Question: I am now exporting country,network,No of SMS,Price/SMS,Total Cost in excel,but i want to display BILLING DATA,Client ID,Billing year,billing month on excel, i want like in the image can any one guide me how to do it please see my code below

'''
<?php
$dbHost = 'localhost'; // usually localhost
$dbUsername = 'xxx';
$dbPassword = 'xxxxxx';
$dbDatabase = 'xxxxxx';
$db = mysql_connect($dbHost, $dbUsername, $dbPassword) or die ("Unable to connect to Database Server.");
mysql_select_db ($dbDatabase, $db) or die ("Could not select database.");
$clientid=$_POST['clientid'];
$id=$_POST['billingmonthid'];
$billingmonth=$_POST['billingmonth'];
$billingyear=$_POST['billingyear'];
//print $clientid;
$sql_select= "SELECT country,networkname,client_inv_totalsms,client_inv_costpersms,clienttotalprice FROM billingdetailedreport where billingmonthid = '$id' and clientid = '$clientid' and billingmonth = '$billingmonth' and billingyear='$billingyear'";
$queryRes = mysql_query($sql_select);
//print $sql_select;
$header = "Country" . " ";
$header .= "Network" . " ";
$header .= "No of SMS" . " ";
$header .= "Price/SMS" . " ";
$header .= "Total Cost" . " ";
//Reading the data thro' POST
$data = '';
while( $row = mysql_fetch_assoc($queryRes)){
$row1 = array();
$row1[] = $row['country'];
$row1[] = $row['networkname'];
$row1[] = $row['client_inv_totalsms'];
$row1[] = $row['client_inv_costpersms'];
$row1[] = $row['clienttotalprice'];
$data .= join(" ", $row1)."
";
//$data= $first_name." ";
//$data .= $row['originator']." ";
}
header("Content-type: application/x-msdownload");
header("Content-Disposition: attachment; filename=expotdetailedreport.xls");
header("Pragma: no-cache");
header("Expires: 0");
print "$header
$data";
exit();
?>
'''
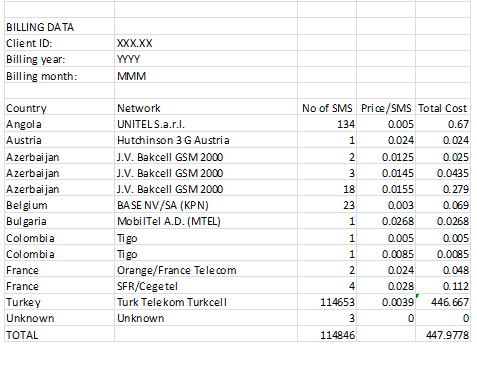
Answer: I can advise yoo to use <URL>. Below example based on your issue.
'''
require_once 'Classes/PHPExcel.php';
// get data
$dbHost = 'localhost'; // usually localhost
$dbUsername = 'xxx';
$dbPassword = 'xxxxxx';
$dbDatabase = 'xxxxxx';
$db = mysql_connect($dbHost, $dbUsername, $dbPassword) or die ("Unable to connect to Database Server.");
mysql_select_db ($dbDatabase, $db) or die ("Could not select database.");
$sql_select= "SELECT country,networkname,client_inv_totalsms,client_inv_costpersms,clienttotalprice FROM billingdetailedreport where billingmonthid = '$id' and clientid = '$clientid' and billingmonth = '$billingmonth' and billingyear='$billingyear'";
$queryRes = mysql_query($sql_select);
// start creating excel
$objPHPExcel = new PHPExcel();
$objPHPExcel->setActiveSheetIndex(0);
$sheet = $objPHPExcel->getActiveSheet();
// your data
$sheet->setCellValueByColumnAndRow(0,1,'BILLING DATA');
sheet->setCellValueByColumnAndRow(0,2,'Client ID');
$sheet->setCellValueByColumnAndRow(1,2,$_POST['clientid']);
$sheet->setCellValueByColumnAndRow(0,3,'Billing year,');
$sheet->setCellValueByColumnAndRow(1,3,$_POST['billingyear']);
$sheet->setCellValueByColumnAndRow(0,4,'Billing month');
$sheet->setCellValueByColumnAndRow(1,4,$_POST['billingyear']);
$sheet->setCellValueByColumnAndRow(0,6,'Country');
$sheet->setCellValueByColumnAndRow(1,6,'Network');
$sheet->setCellValueByColumnAndRow(2,6,'No of SMS');
$sheet->setCellValueByColumnAndRow(3,6,'Price/SMS');
$sheet->setCellValueByColumnAndRow(4,6,'Total Cost');
// start list
$offset = 7;
$total_cost = 0;
$total_sms = 0;
while( $row = mysql_fetch_assoc($queryRes)){
$sheet->setCellValueByColumnAndRow(0,$offset,$row['country']);
$sheet->setCellValueByColumnAndRow(1,$offset,$row['networkname']);
$sheet->setCellValueByColumnAndRow(2,$offset,$row['client_inv_totalsms']);
$sheet->setCellValueByColumnAndRow(3,$offset,$row['client_inv_costpersms']);
$sheet->setCellValueByColumnAndRow(4,$offset,$row['clienttotalprice']);
$total_cost += $row['clienttotalprice'];
$total_sms += ['client_inv_totalsms'];
$offset++;
}
$sheet->setCellValueByColumnAndRow(0,$offset, 'TOTAL');
$sheet->setCellValueByColumnAndRow(2,$offset, $total_sms);
$sheet->setCellValueByColumnAndRow(4,$offset, $total_cost);
//OUTPUT
header("Content-Type:application/vnd.ms-excel");
header("Content-Disposition:attachment;filename='example.xls'");
$objWriter = PHPExcel_IOFactory::createWriter($objPHPExcel, 'Excel5');
$objWriter->save('php://output');
exit();
'''